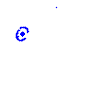
Particle: kaon